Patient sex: F
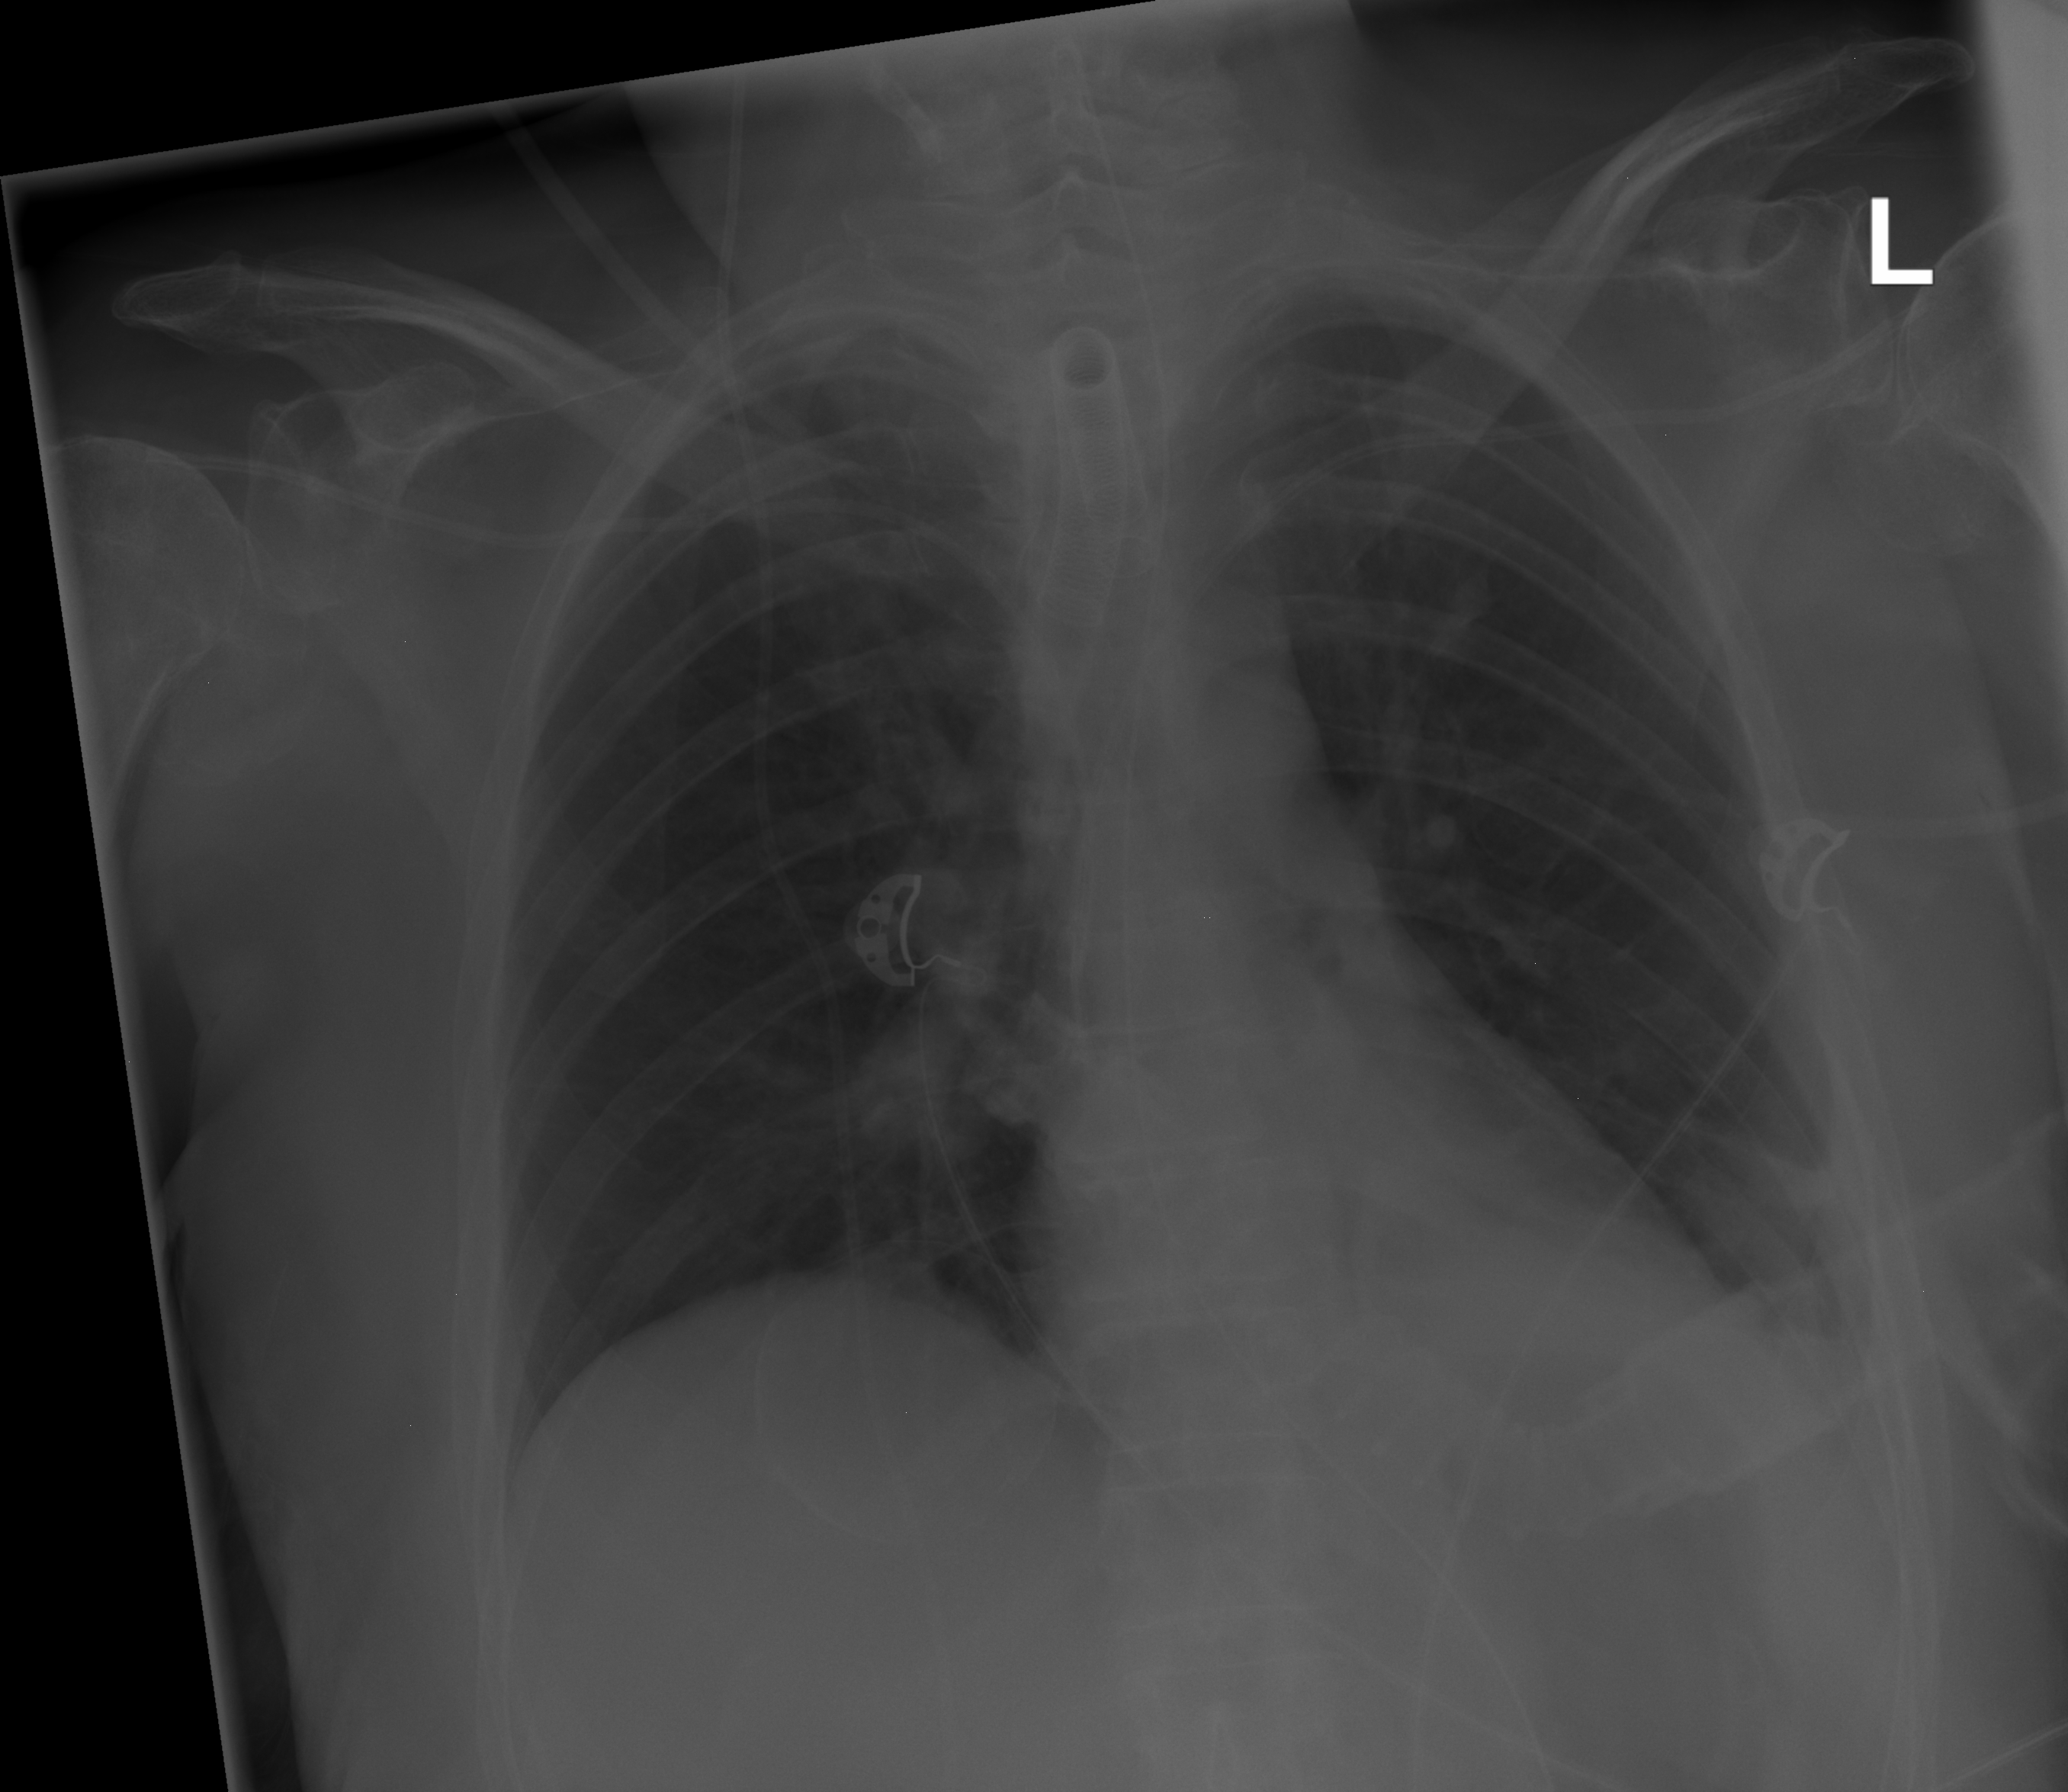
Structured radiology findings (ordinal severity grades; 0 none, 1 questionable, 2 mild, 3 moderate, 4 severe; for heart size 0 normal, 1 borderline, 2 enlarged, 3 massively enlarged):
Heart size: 0
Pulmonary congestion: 0
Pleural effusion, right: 0
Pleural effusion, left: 2
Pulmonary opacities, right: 0
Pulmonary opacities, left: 0
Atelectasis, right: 0
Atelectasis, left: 2